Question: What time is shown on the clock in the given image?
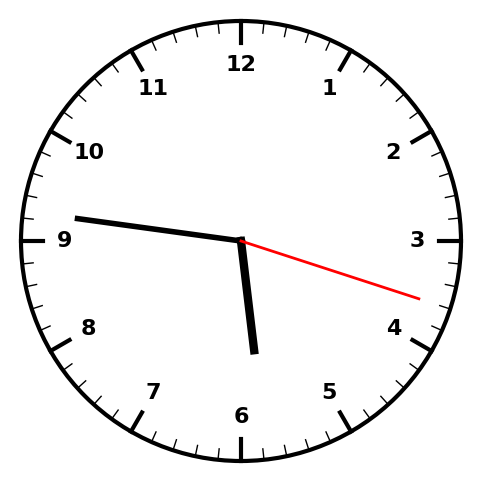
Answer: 05:46:18